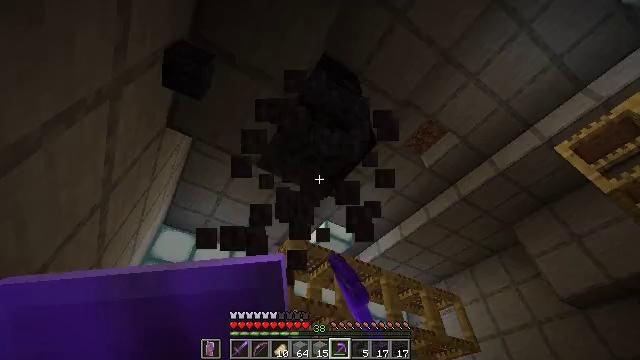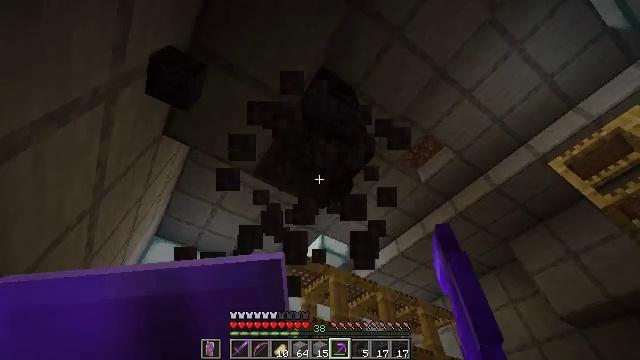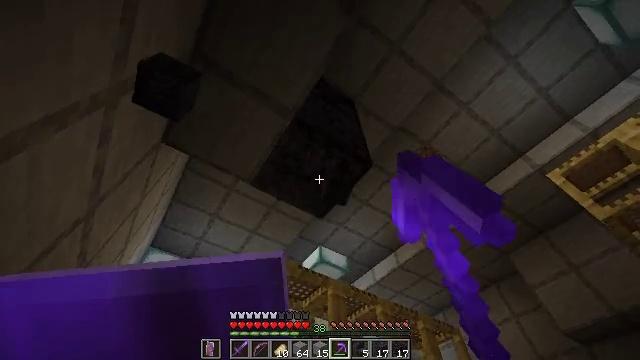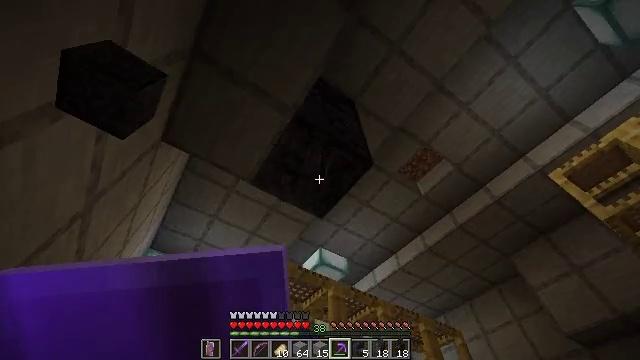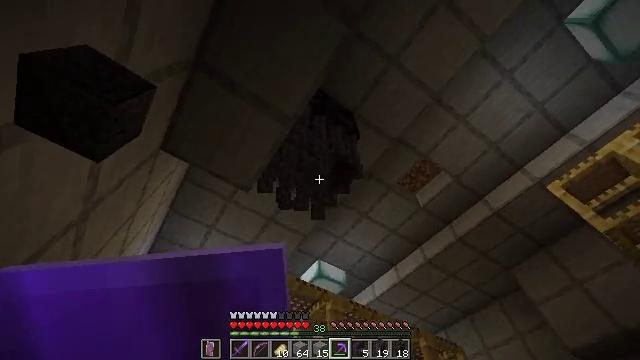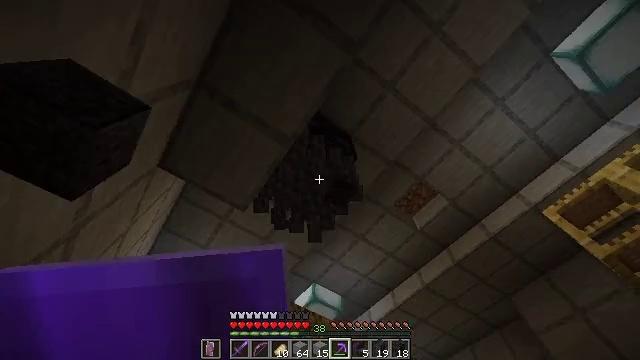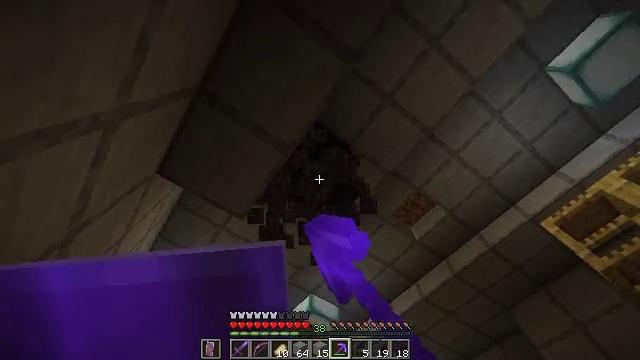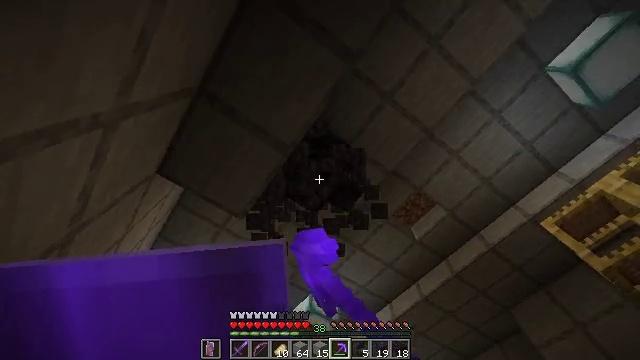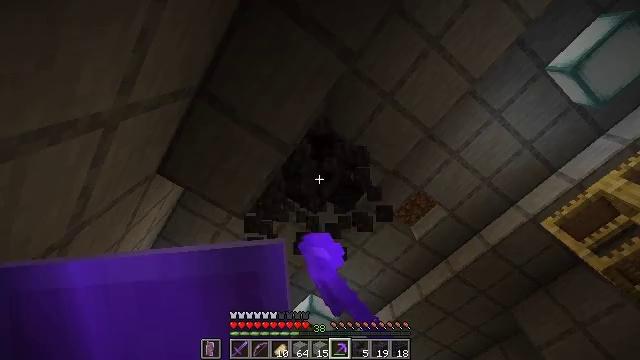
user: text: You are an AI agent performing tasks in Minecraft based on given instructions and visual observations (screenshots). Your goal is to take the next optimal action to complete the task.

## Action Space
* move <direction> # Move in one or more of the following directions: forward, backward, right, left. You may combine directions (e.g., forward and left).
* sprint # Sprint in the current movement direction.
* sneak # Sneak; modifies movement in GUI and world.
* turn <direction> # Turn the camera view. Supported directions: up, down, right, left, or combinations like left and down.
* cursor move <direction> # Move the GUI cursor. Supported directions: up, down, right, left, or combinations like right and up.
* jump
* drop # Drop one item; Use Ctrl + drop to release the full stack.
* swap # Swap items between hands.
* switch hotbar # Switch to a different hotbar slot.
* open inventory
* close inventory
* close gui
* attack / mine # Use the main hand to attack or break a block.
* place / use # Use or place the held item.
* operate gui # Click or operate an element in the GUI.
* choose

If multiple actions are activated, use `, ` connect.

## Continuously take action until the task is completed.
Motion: motion action
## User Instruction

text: Harvest polished blackstone for construction.
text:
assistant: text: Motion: turn right and up, attack / mine
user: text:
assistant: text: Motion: turn up, attack / mine
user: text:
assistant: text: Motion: attack / mine
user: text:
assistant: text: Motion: turn up, attack / mine
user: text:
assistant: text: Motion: turn right and up, attack / mine
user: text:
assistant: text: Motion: turn up, attack / mine
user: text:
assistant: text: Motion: attack / mine
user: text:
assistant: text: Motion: attack / mine
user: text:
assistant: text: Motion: attack / mine